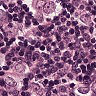
Metastatic tissue present: yes